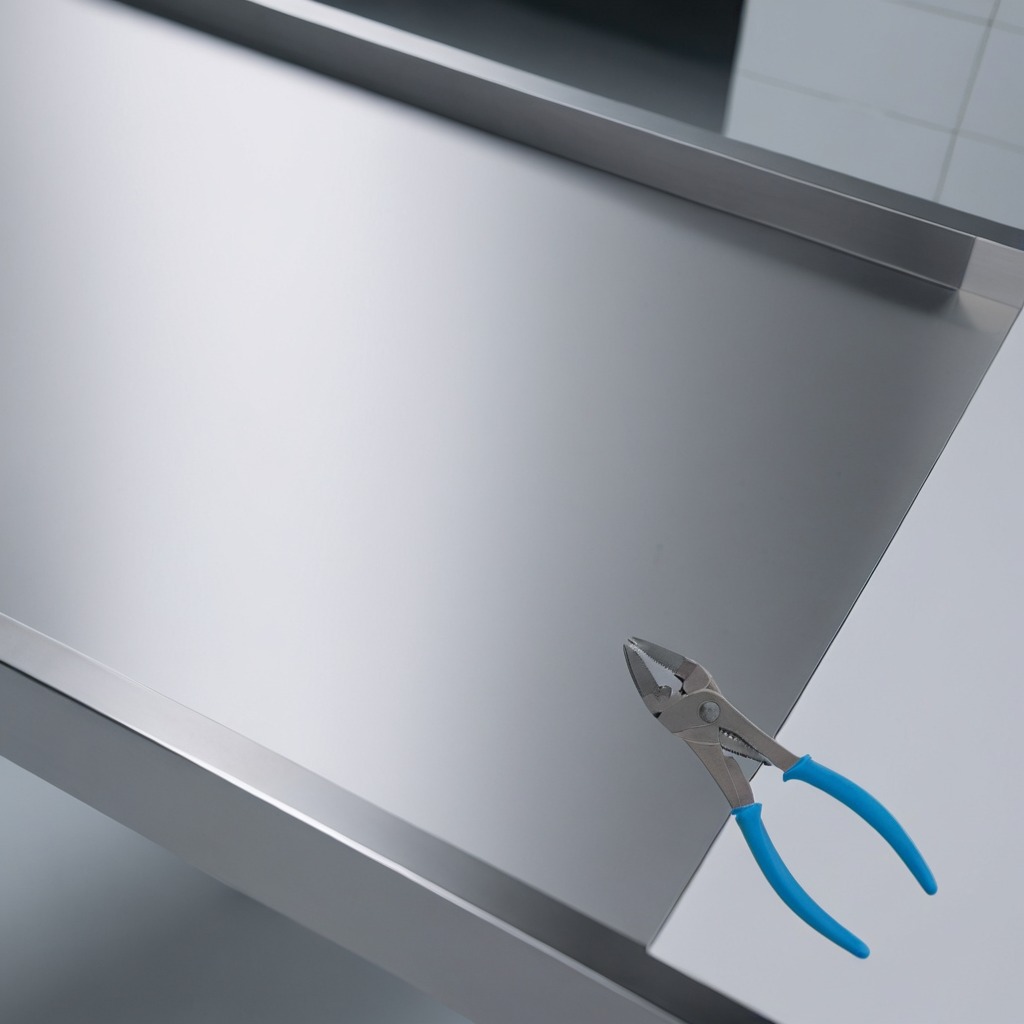
A plier is lying on the stainless steel table in a high-end prototyping lab.